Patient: sex F, age 33
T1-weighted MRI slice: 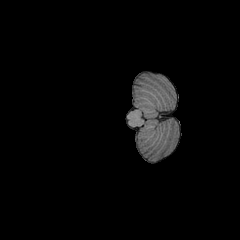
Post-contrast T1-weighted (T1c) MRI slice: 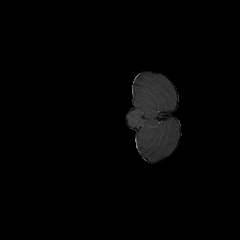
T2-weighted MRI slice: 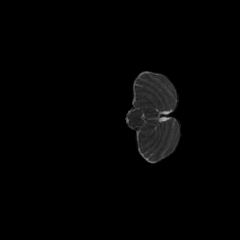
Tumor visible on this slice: no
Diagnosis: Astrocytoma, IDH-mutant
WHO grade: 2